Question:
I'm currently using LWJGL but if you have a solution for OpenGL I can use that too.
Now, I'm trying to apply a selection area to a plane that I can move around with my mouse (like my terrible drawing above). I'm trying to make it flat to the plane, so it can move over any obstacles. I've considered projection texture but I dont know how to implement it. Is this a good way of solving the problem or is there any better alternative?
1. What would be the best way to implement a selection area?
2. Alternative options, pros and cons.
Edit: This will be moving over another texture if that makes a difference.
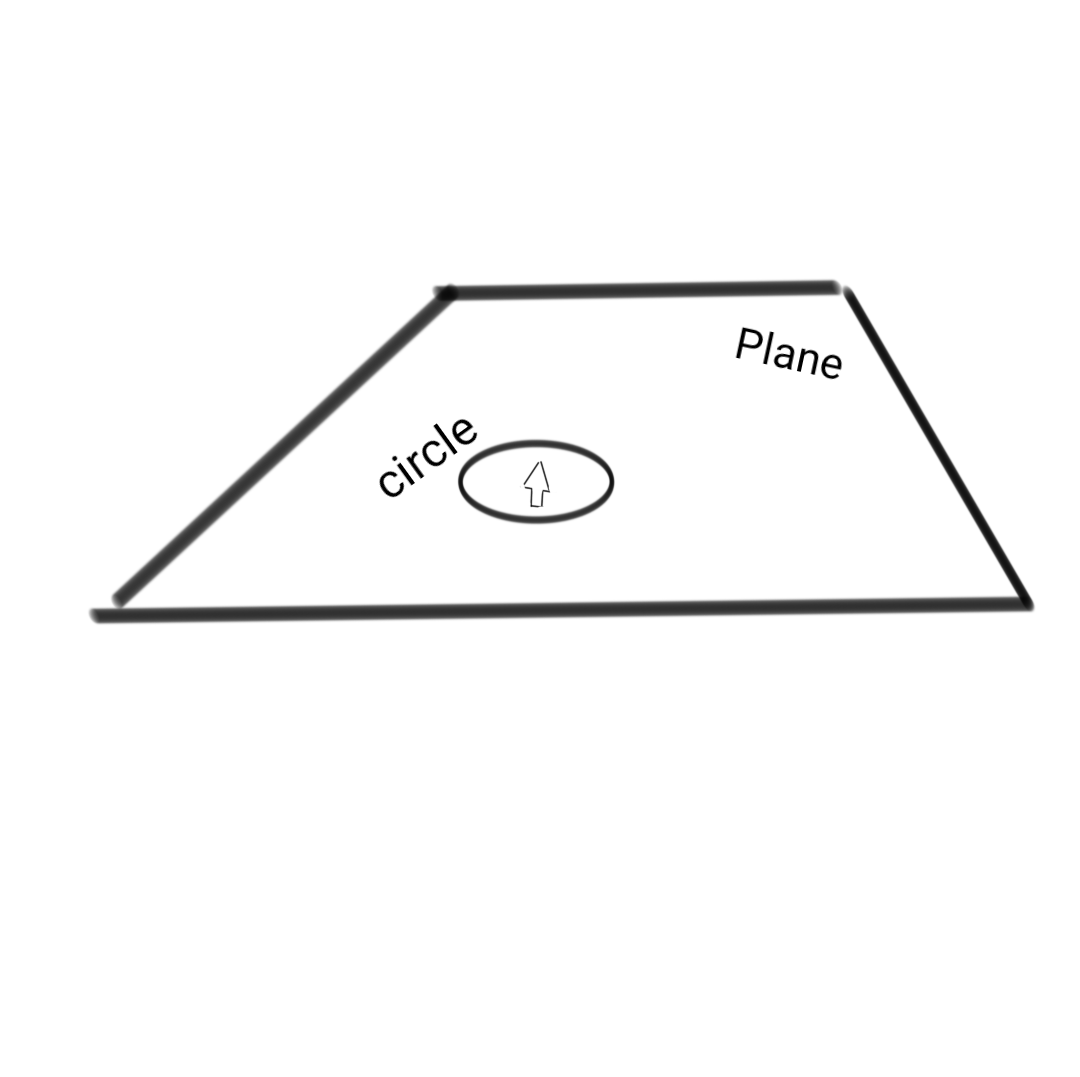
Answer: When you already know the intersection point in world space, there is a relative simple solution that doesn't require projected textures:
In the fragment shader calculate the world-space distance between the intersection point and the current fragment. When the distance between the two is smaller than the desired radius of the circle, then the selection color should be drawn. Otherwise just the normal plane is drawn.
'''
float dist = length(current_ws - intersection_ws);
if (dist < circle_radius)
//Draw overlay
else
//Draw plane normal
'''